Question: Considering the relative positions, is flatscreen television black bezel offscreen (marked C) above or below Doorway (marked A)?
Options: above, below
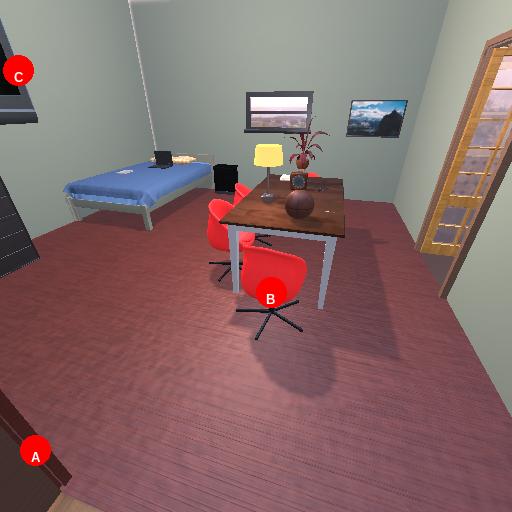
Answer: above